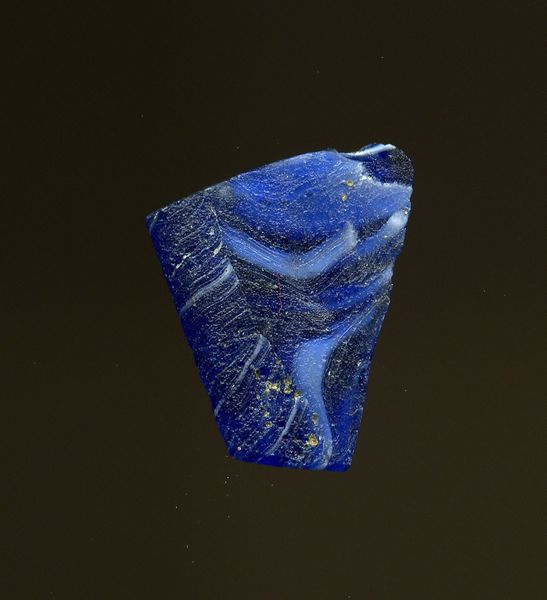
Titel: Fragment eines Gefäßes
Standort: Hamburg
Institution: Museum für Kunst und Gewerbe Hamburg
Schlagwörter: glas, antike, geschnitten, kaiserzeit, gepresst, aufbewahrung, schankgeschirr, gefäß, behälter, frühe kaiserzeit, prinzipat, römische, mittlere, späte